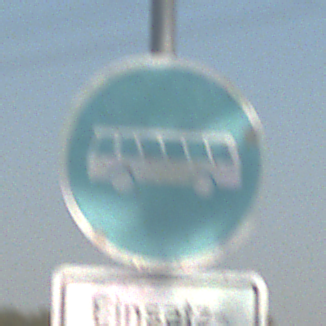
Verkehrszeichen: Busssonderstreifen
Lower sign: BesondereFahrzeugeUndTransportgueter3
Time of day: MorningAfternoon
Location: Outdoor (Special)
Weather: Clear
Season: NotSpecified
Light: Natural